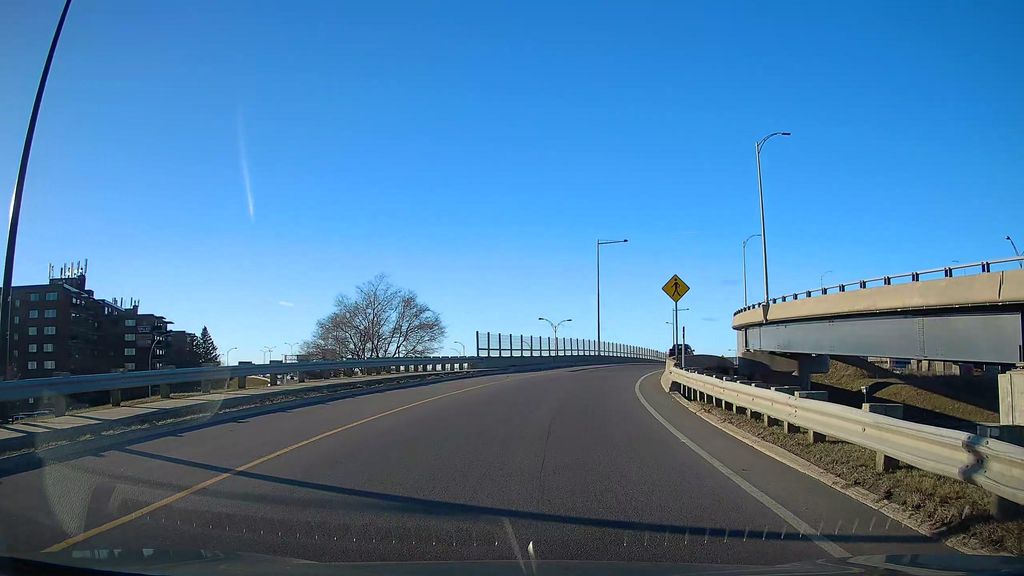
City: montreal